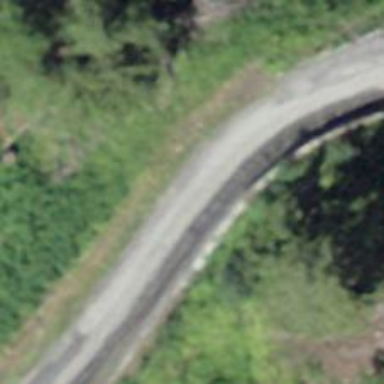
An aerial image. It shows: Paved track road with grade1 track type.